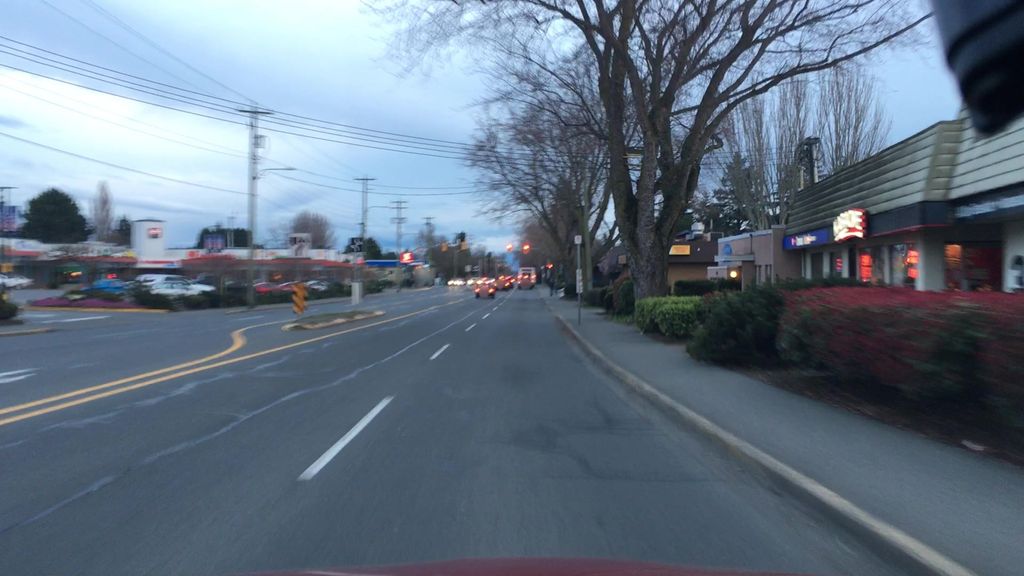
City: victoria